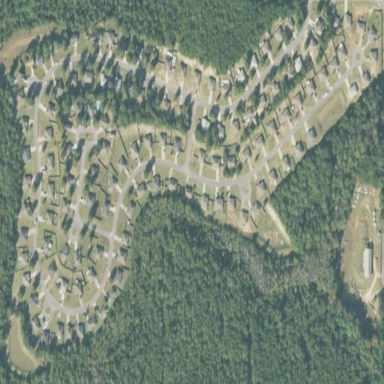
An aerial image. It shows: Residential area consisting of single-family homes.